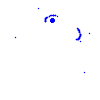
Particle: pion